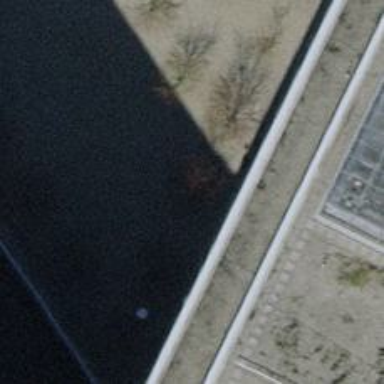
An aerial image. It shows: Urban tree with broadleaved deciduous leaves.